Question: I am trying to grab each key value from a LINQ Query and pull them into my view. The LINQ query looks like this:
'''
Public Property ByVDN As IEnumerable
Get
Dim valQ = (From scr In Var.db.CareSideA.ScriptCrossReferences
Join s In Var.db.CareSideA.Scripts On s.ScriptID Equals scr.ScriptID
Join ms In Var.db.CareSideA.MasterScripts On s.MasterScriptID Equals ms.MasterScriptID
Join svce In Var.db.CareSideA.Services On svce.SkillTargetID Equals scr.ForeignKey
Join p In Var.db.CareSideA.Peripherals On svce.PeripheralID Equals p.PeripheralID
Join sm In Var.db.CareSideA.ServiceMembers On svce.SkillTargetID Equals sm.ServiceSkillTargetID
Join sg In Var.db.CareSideA.SkillGroups On sm.SkillGroupSkillTargetID Equals sg.SkillTargetID
Where s.Version = ms.CurrentVersion And scr.TargetType = 1 And svce.PeripheralNumber = Value
Select New With {Key .Service = svce.PeripheralNumber,
Key .ScriptName = ms.EnterpriseName,
Key .Peripheral = p.EnterpriseName,
Key .SkillMapping = sg.PeripheralNumber,
Key .LatestVersion = s.Version,
Key .Created = s.DateTime,
Key .Author = s.Author}).ToList
Return valQ
End Get
Set(value As IEnumerable)
End Set
End Property
'''
Now this does return results but they look like this:
Ideally I'd like to be able to do this:
'''
<table>
For Each Item In Model.ByVDN
Dim i = Item
<tr>
<td>@Html.DisplayFor(Function(m) i.Service)</td>
<td>@Html.DisplayFor(Function(m) i.ScriptName)</td>
<td>@Html.DisplayFor(Function(m) i.Peripheral)</td>
Next
'''
etc...
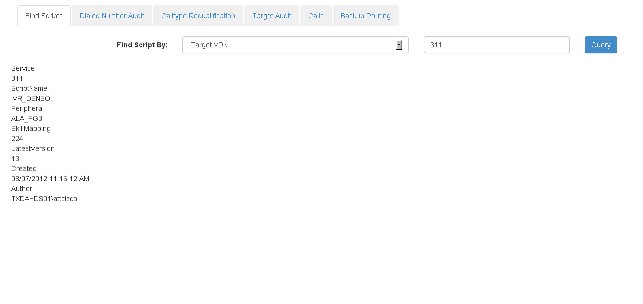
Answer: You can't pass about anonymous objects. <URL>. You'll have to define a class with these properties, create IEnumerable of instances of that class and pass that Enumerable to the view. There is no other way.
UPD: see similar question: <URL>